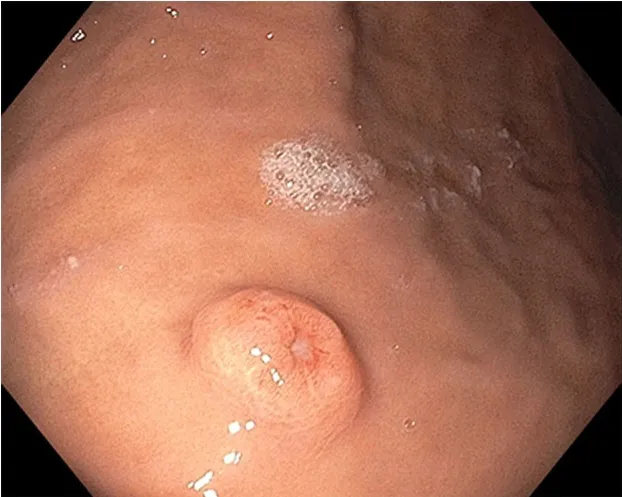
Stomach polyp: Single non-melanotic, 12 mm in diameter and 2.5 mm in height, sessile umbilicated polyp (equivalent to a Paris-1s classification of colonic polyps) found on the gastric body.
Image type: endoscopy (gi_endoscopy)